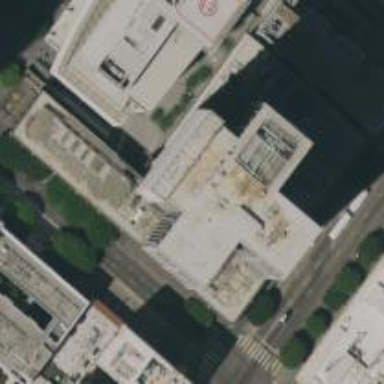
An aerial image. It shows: Building with flat concrete roof.